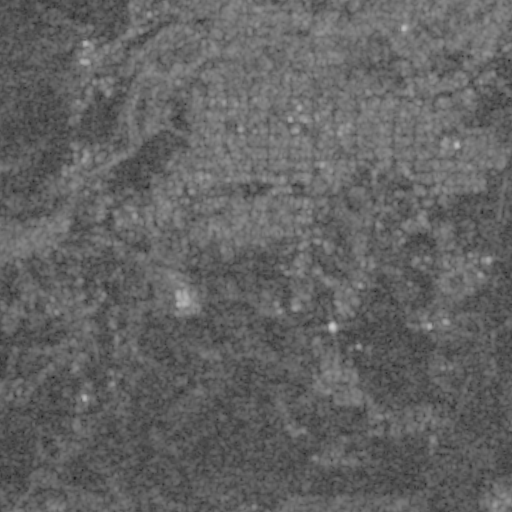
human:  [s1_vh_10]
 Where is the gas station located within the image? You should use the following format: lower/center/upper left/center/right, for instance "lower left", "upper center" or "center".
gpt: The gas station is located in the center right of the image.
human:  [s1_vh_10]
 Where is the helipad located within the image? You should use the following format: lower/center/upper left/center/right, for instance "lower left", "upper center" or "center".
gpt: The helipad is located in the upper right of the image.
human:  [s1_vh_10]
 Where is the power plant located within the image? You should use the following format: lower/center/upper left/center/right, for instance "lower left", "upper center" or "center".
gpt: The power plant is located in the center of the image.
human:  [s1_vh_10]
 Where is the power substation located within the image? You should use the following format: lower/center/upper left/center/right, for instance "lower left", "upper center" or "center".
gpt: The power substation is located in the center left of the image.
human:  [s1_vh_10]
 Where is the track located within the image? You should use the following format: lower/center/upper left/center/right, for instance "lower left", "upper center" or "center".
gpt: The track is located in the center right of the image.
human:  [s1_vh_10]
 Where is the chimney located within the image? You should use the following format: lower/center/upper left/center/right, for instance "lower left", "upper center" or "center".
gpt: The chimney is located in the center of the image.
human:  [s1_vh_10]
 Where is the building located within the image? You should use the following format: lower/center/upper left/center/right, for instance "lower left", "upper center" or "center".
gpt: There is no building in the image.

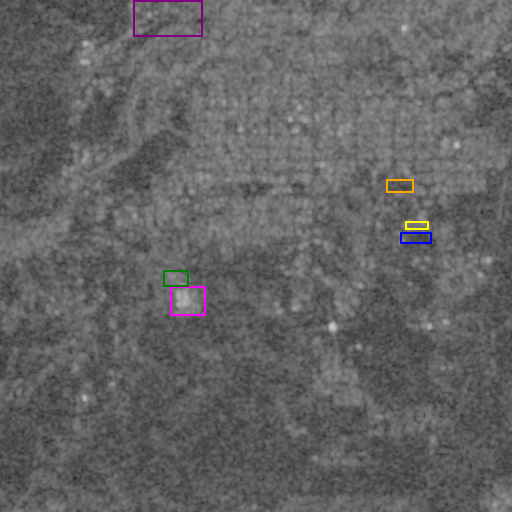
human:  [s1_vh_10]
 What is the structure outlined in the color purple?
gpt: The structure outlined in purple is a park.
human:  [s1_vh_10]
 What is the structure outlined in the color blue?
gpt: The structure outlined in blue is a parking lot.
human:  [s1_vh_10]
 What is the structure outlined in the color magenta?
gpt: The structure outlined in magenta is a power plant.
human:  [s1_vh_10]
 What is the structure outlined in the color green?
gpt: The structure outlined in green is a power substation.
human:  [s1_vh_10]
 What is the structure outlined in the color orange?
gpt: The structure outlined in orange is a track.
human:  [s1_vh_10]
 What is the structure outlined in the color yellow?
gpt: The structure outlined in yellow is a building.
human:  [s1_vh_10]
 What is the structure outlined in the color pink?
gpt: There is no pink outline.